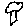
Label: tree